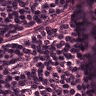
Metastatic tissue present: no